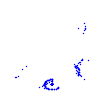
Particle: pion